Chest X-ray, PA view. Patient: 44 years old, sex F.
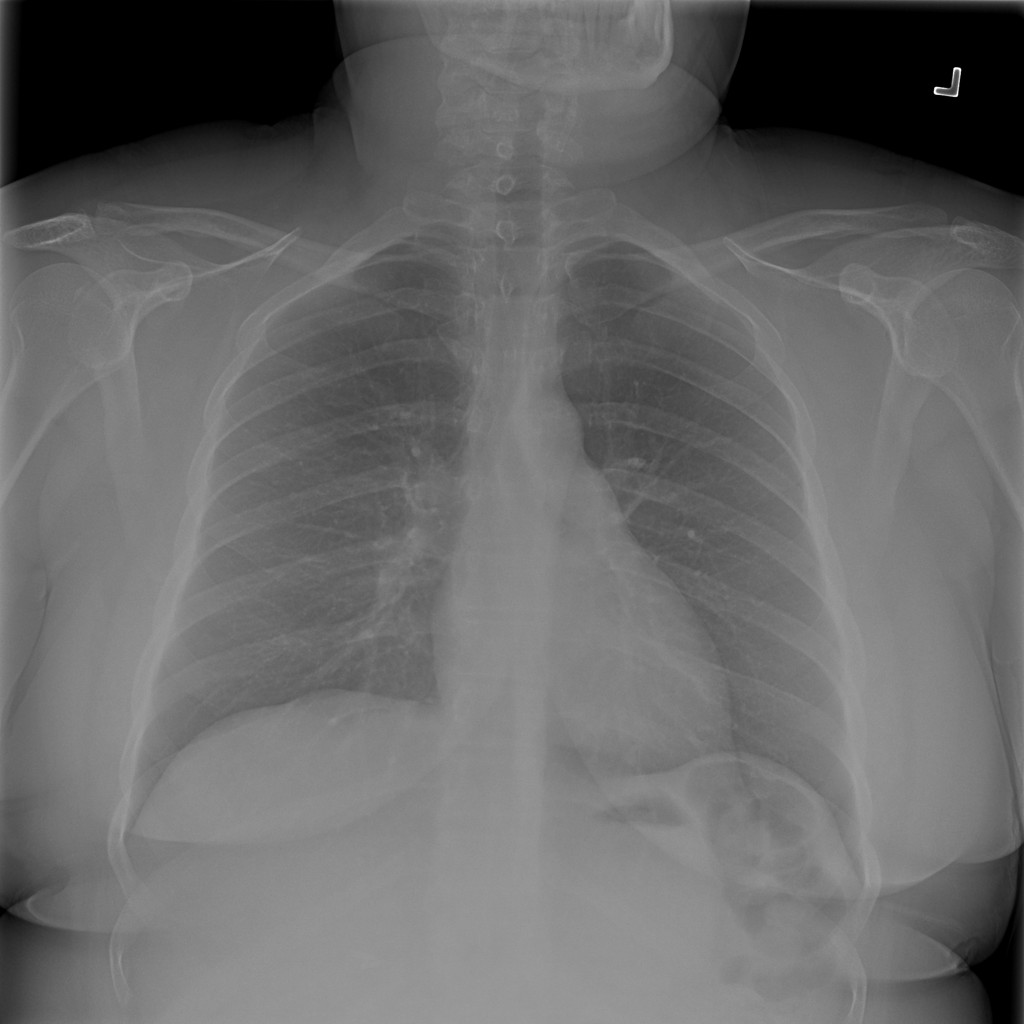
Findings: No Finding